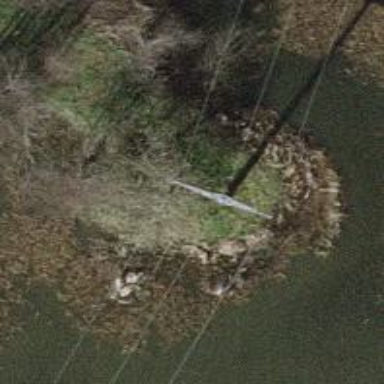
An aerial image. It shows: Concrete power pole.